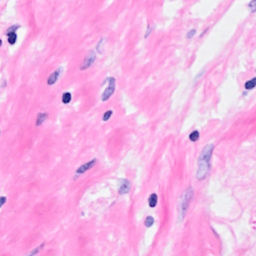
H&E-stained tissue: Breast